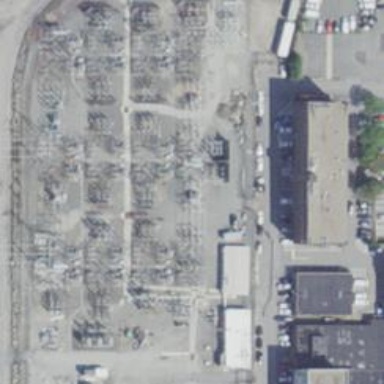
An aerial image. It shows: Switch used for power control.